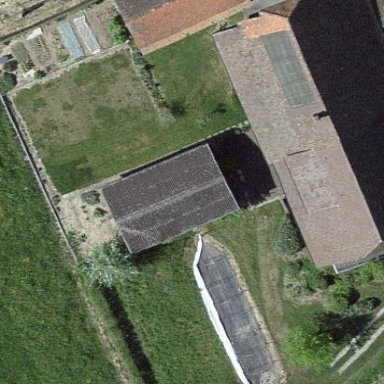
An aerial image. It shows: Barn.